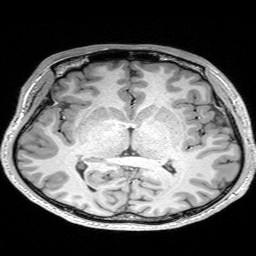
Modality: T1w
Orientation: coronal
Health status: healthy
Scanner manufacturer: siemens
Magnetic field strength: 3 T